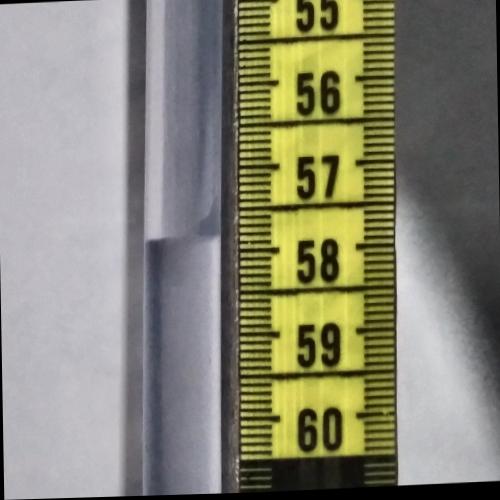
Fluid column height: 57.8 cm